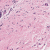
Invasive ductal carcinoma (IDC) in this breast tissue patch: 0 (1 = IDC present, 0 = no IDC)